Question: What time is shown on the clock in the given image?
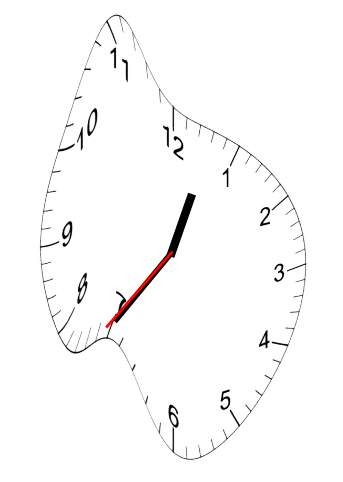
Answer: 12:35:36